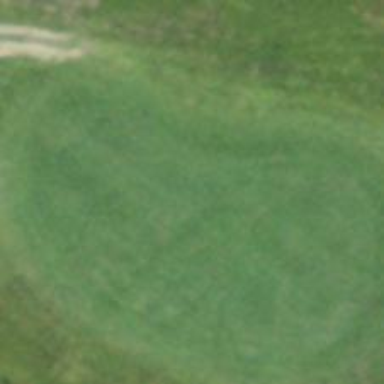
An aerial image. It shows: View of golf hole.